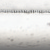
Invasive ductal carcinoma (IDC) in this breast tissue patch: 0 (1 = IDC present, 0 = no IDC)